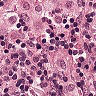
Metastatic tissue present: no